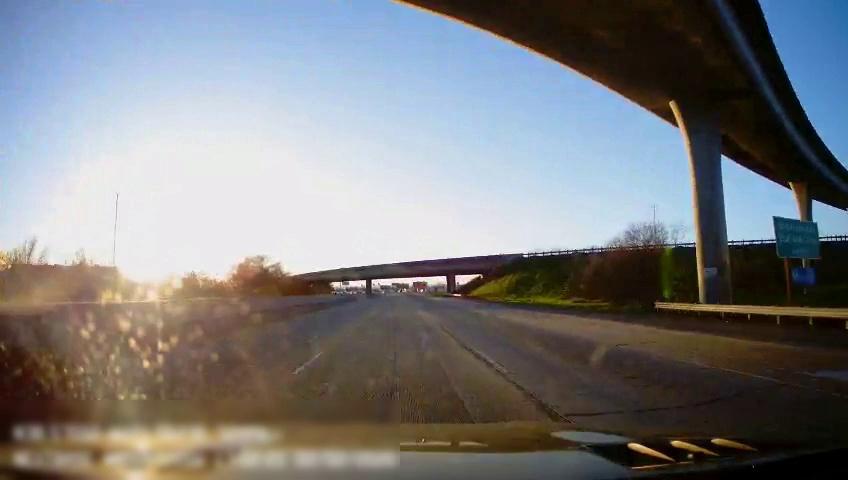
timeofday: Day
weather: Sunny
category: Drivable Space
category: Lanes | Alternate Lane
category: Lanes | Current Lane
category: Lanes | Current Lane
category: Lanes | Alternate Lane
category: Lanes | Alternate Lane
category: Traffic | Signs